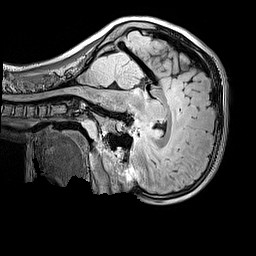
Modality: FLAIR
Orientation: sagittal
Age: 9
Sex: male
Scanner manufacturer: siemens
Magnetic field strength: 3 T
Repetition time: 5 s
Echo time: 0.388 s